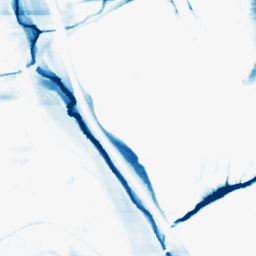
Category: morphological
Decomposition family: morphological_rect
Decomposition parameters: operation: closing
width: 50
height: 10
Upsampling method: cubic_mitchell
Upsampling parameters: scale: 8
Upsampling scale: 8